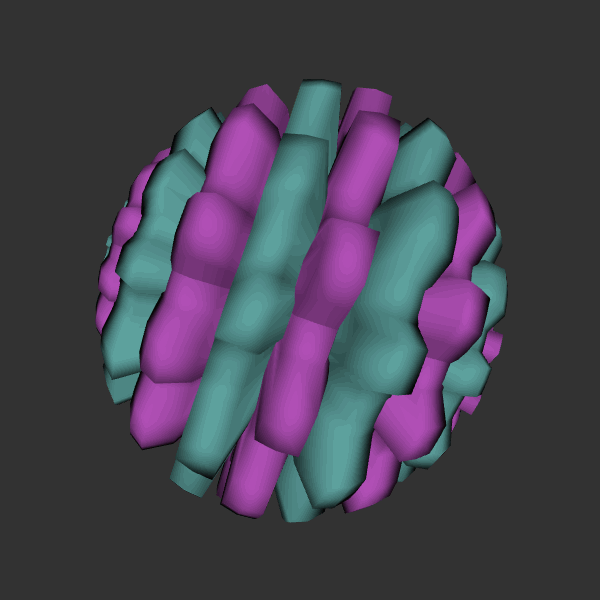
Background: dark